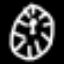
Label: clock